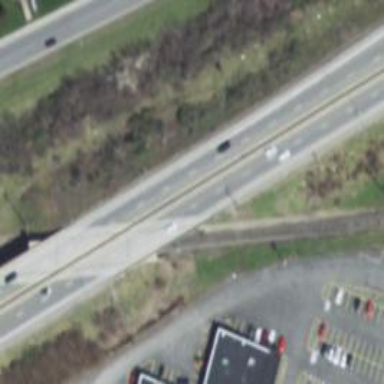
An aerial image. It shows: This image shows trunk highway that functions as expressway.